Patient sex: F
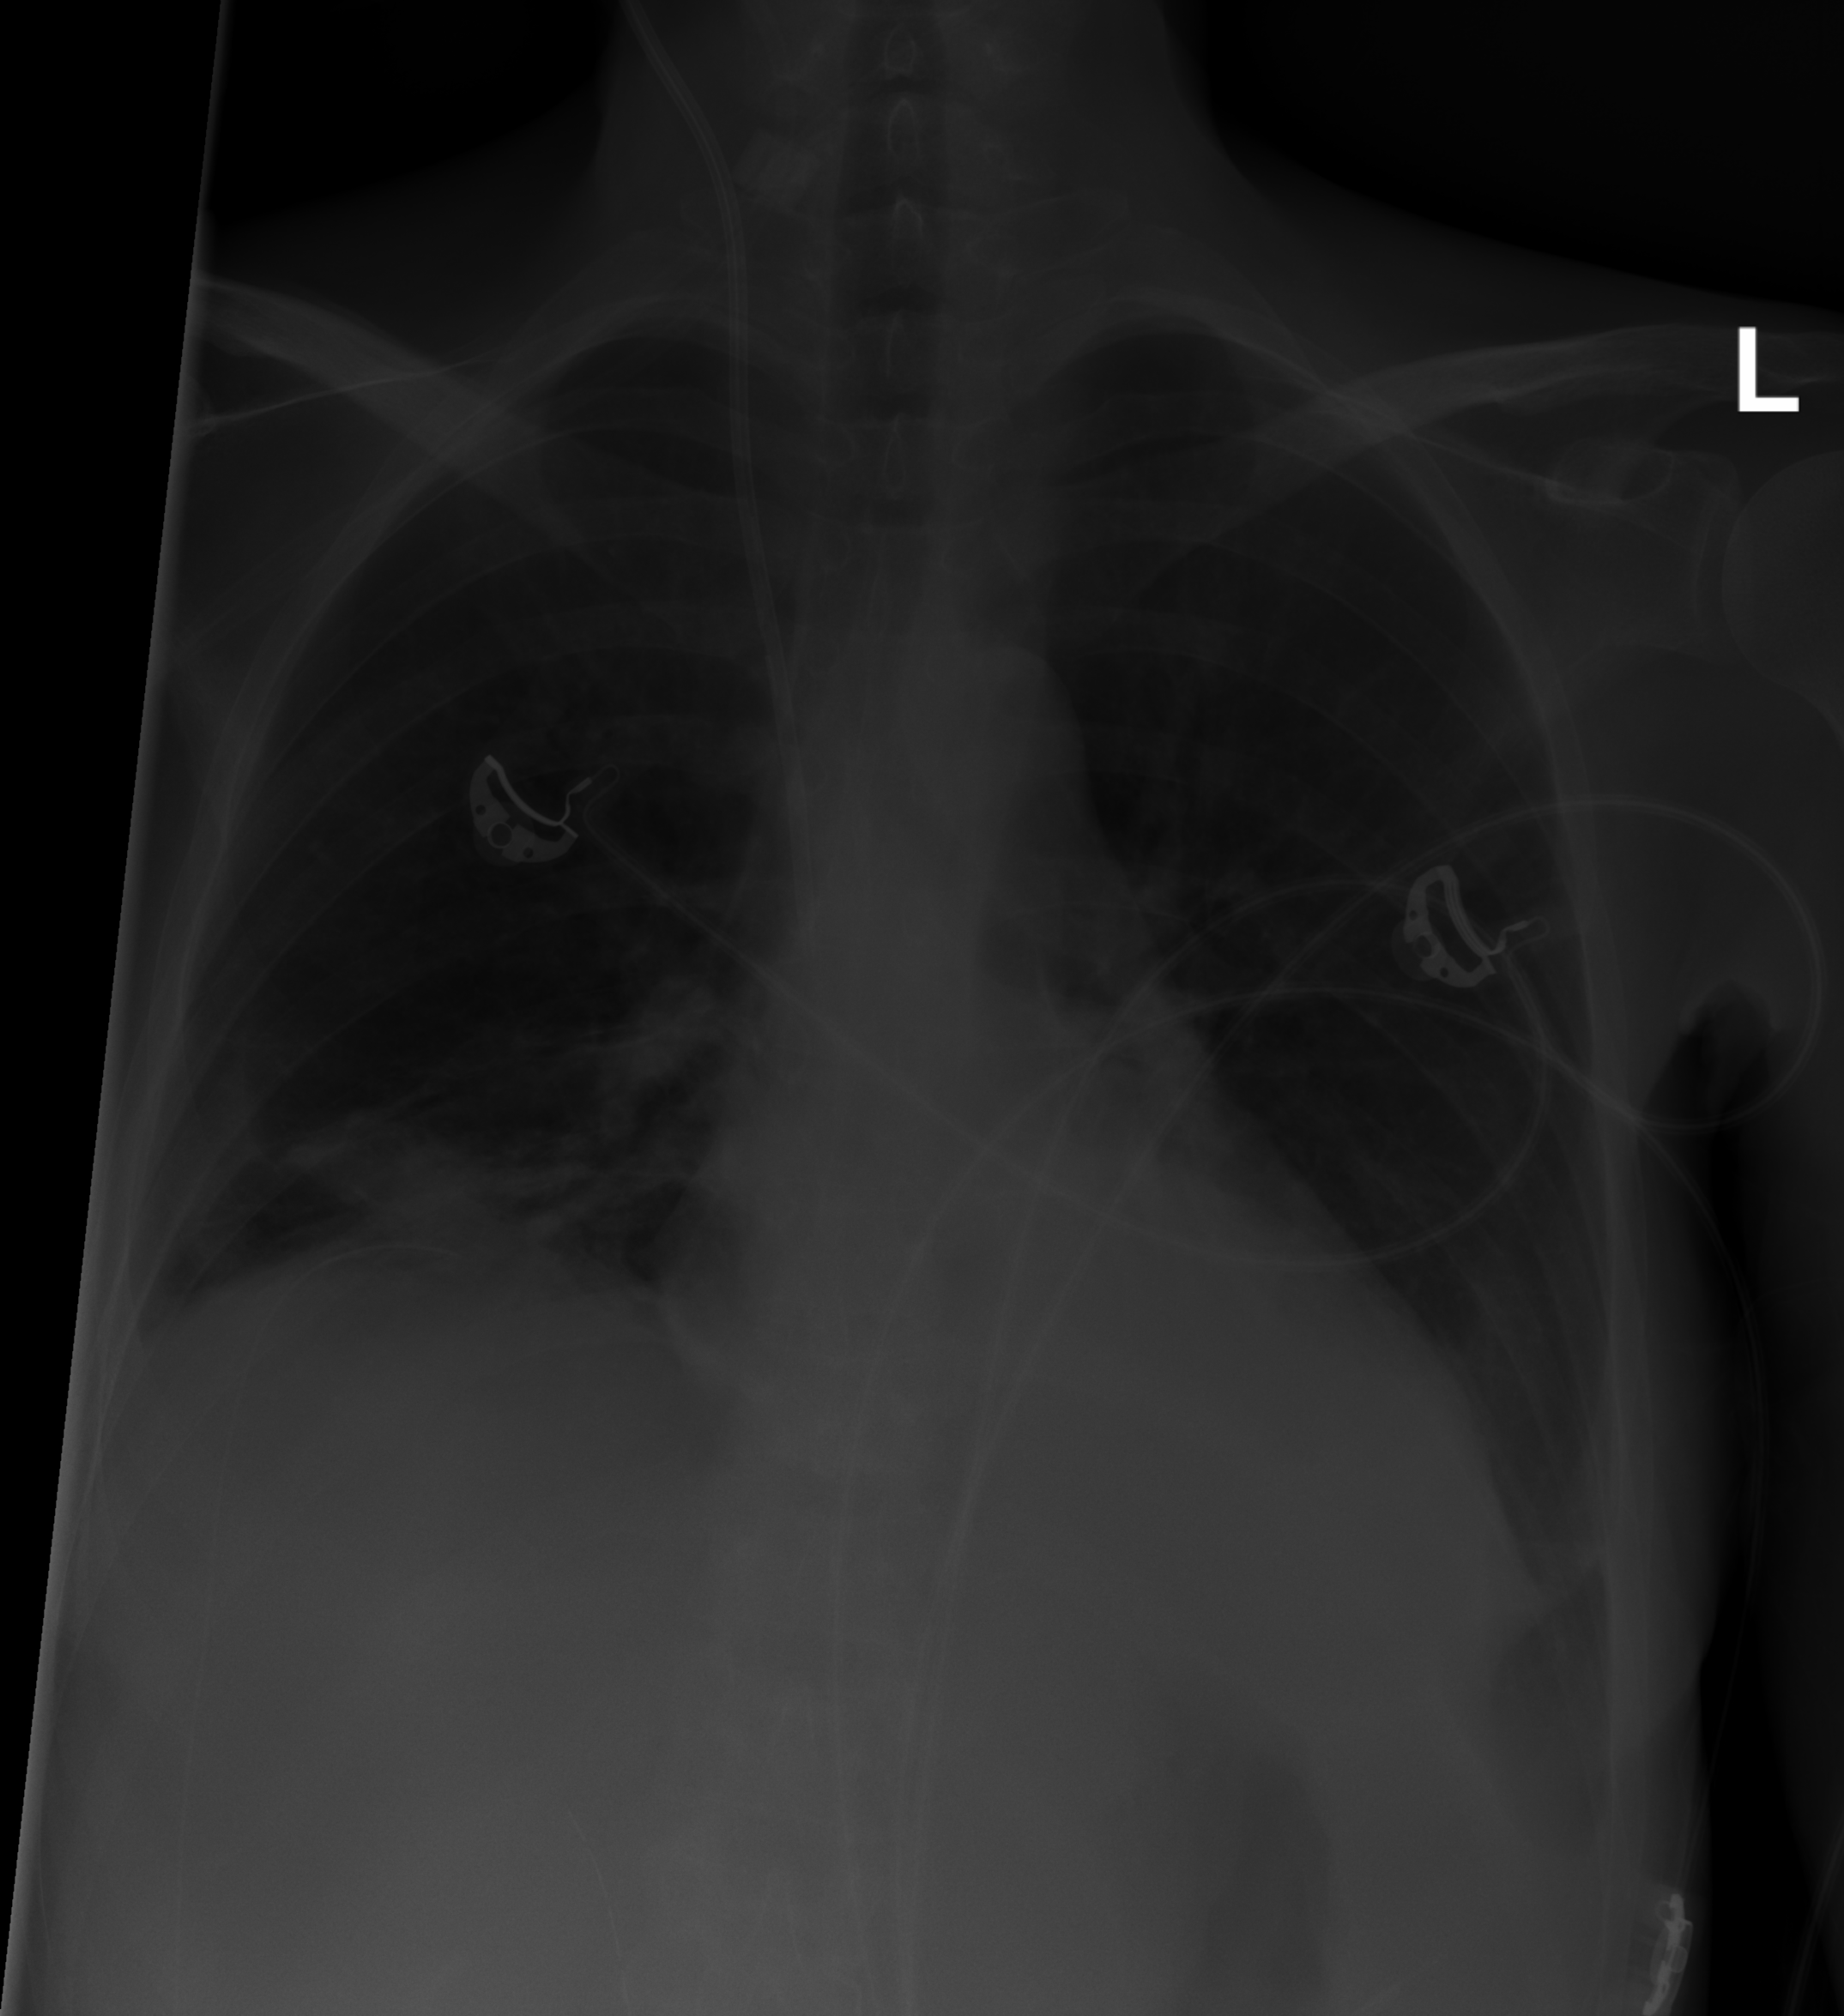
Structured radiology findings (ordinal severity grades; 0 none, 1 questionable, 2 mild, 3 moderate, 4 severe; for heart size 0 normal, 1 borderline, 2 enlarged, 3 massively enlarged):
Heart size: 0
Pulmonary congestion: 0
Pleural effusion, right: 2
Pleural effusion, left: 1
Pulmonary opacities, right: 0
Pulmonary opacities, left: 0
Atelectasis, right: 2
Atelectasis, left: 0